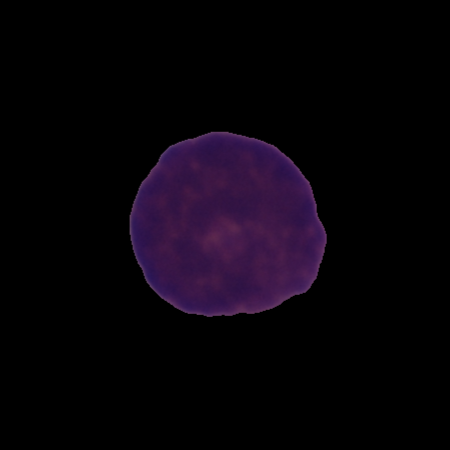
Label: cancer